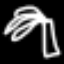
Label: palm tree